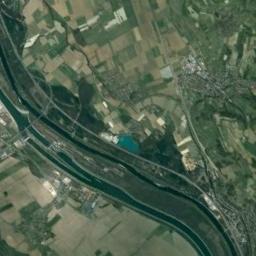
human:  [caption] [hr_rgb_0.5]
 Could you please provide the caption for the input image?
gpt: A curved, S-shaped, Green river with small islands on both sides of the shore, Green and tan mixed fields, And large buildings .

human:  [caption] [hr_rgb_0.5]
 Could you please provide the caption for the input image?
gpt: There are many trees around the river .

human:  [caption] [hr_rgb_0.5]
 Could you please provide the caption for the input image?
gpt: The river goes through bare and green farmland .

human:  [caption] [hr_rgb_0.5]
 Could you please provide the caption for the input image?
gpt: The dark green river with a long channel bar is flanked by some fields and residential areas .

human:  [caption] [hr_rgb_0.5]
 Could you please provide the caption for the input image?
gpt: There are many farmlands near the rivers .